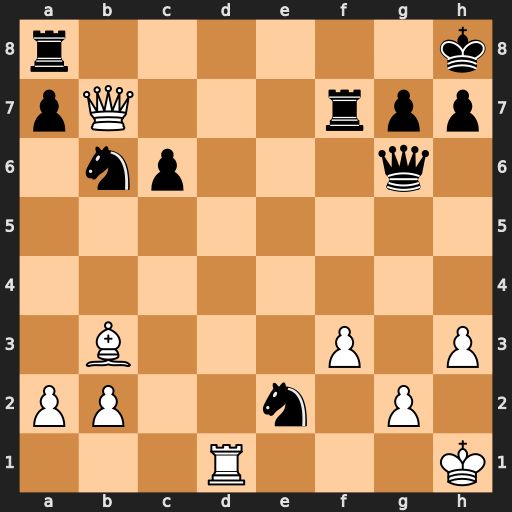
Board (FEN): r6k/pQ3rpp/1np3q1/8/8/1B3P1P/PP2n1P1/3R3K
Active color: w
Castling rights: -
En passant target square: -
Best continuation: Qxa8+ Nxa8 Rd8+ Rf8 Rxf8#